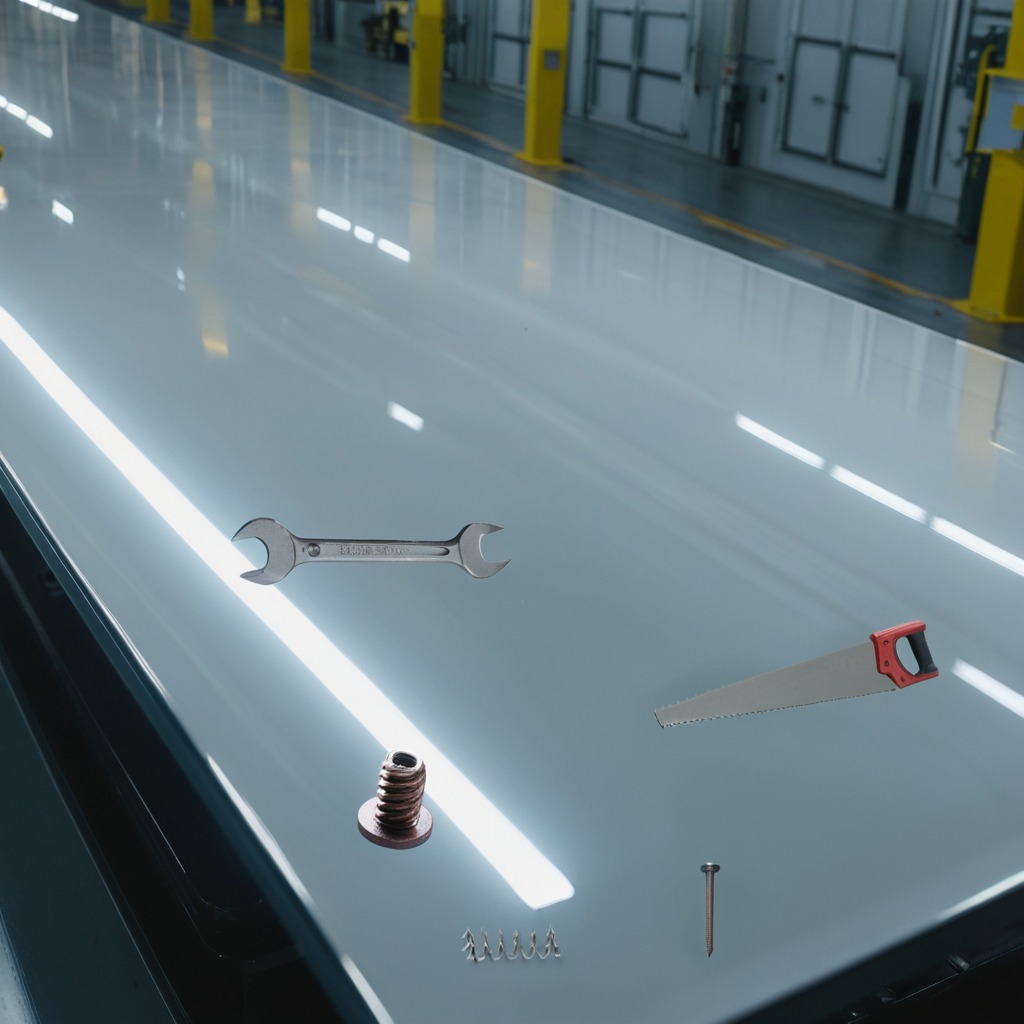
A metal machine screw, an iron nail, a coiled metal spring, a handheld metal saw, and a wrench are lying on the table.